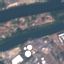
Land use / land cover: River